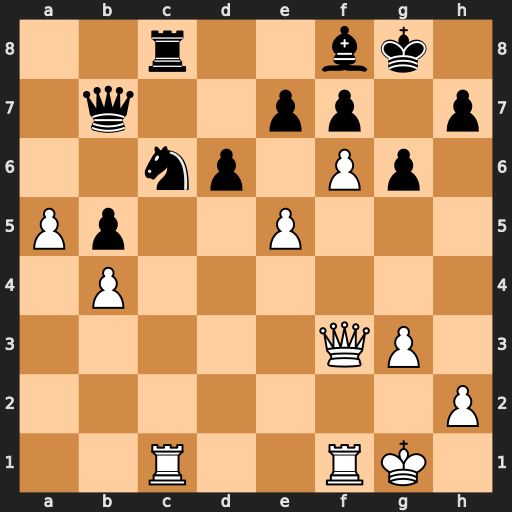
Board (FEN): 2r2bk1/1q2pp1p/2np1Pp1/Pp2P3/1P6/5QP1/7P/2R2RK1
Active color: w
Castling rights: -
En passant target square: -
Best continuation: fxe7 Qxe7 Rxc6 Rxc6 Qxc6